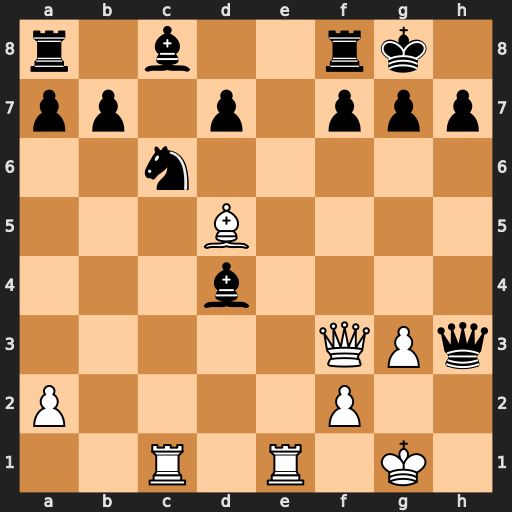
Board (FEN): r1b2rk1/pp1p1ppp/2n5/3B4/3b4/5QPq/P4P2/2R1R1K1
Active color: w
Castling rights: -
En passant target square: -
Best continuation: Qxf7+ Rxf7 Re8#